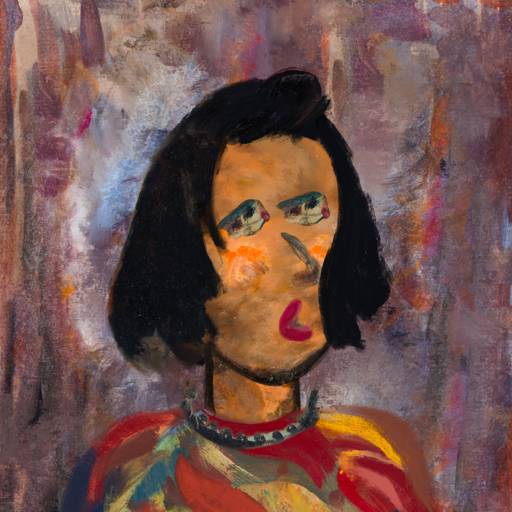
Background: Hypocrite, Head And Neck Side: Gypsy_Queen, Face Side: Pipe, Bust: Mother_And_Son_Son, Hair Side: Mosgoul, Head Accessory: Blank, Second Necklace: Blank, Necklace: Childish, Baby: Blank